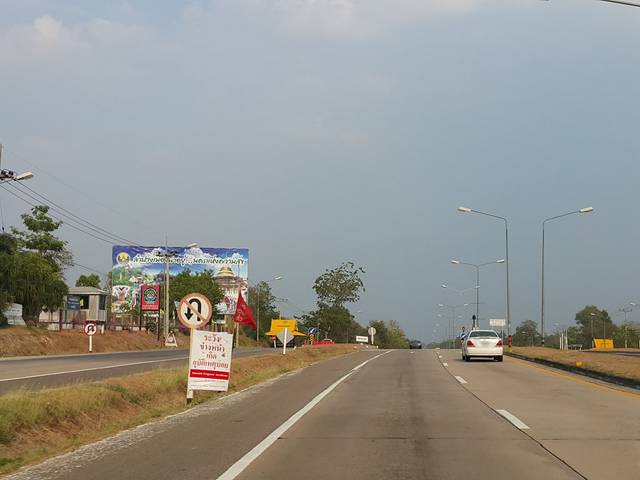
Region: Thailand
Coordinates: 18.326, 99.287